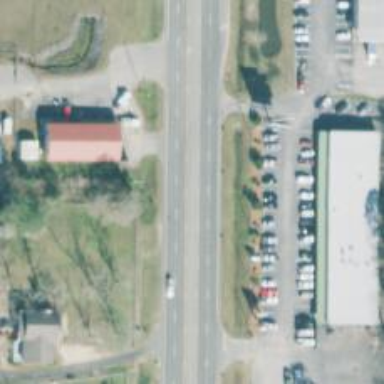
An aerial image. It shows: Asphalt trunk highway.